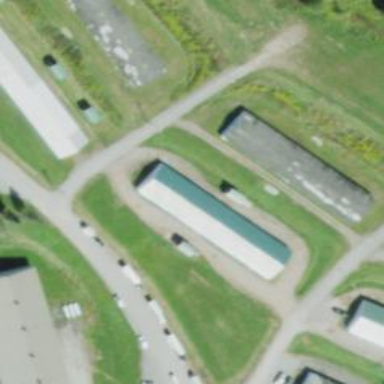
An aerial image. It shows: Stable building.